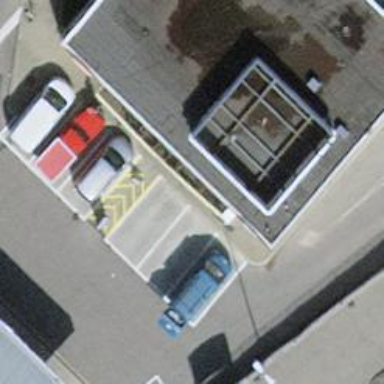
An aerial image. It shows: Toilets.